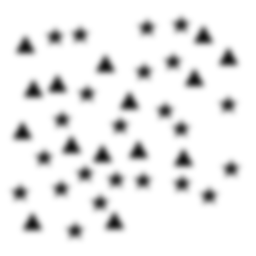
Squares: 0
Triangles: 15
Stars: 23
Total shapes: 38